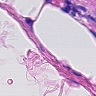
Metastatic tissue present: no